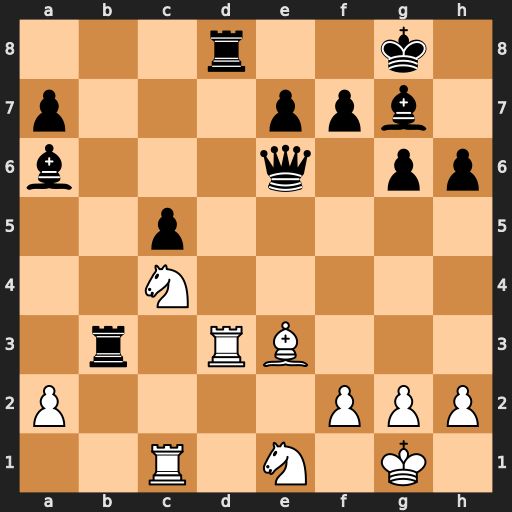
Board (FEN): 3r2k1/p3ppb1/b3q1pp/2p5/2N5/1r1RB3/P4PPP/2R1N1K1
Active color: w
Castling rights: -
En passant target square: -
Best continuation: Rxd8+ Kh7 axb3